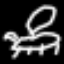
Label: bed